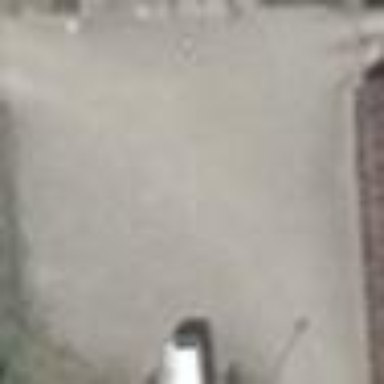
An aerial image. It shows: Living street paved with paving stones.